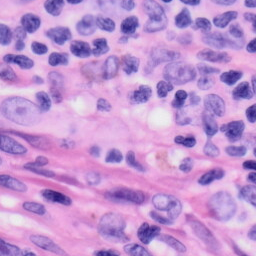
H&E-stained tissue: Skin